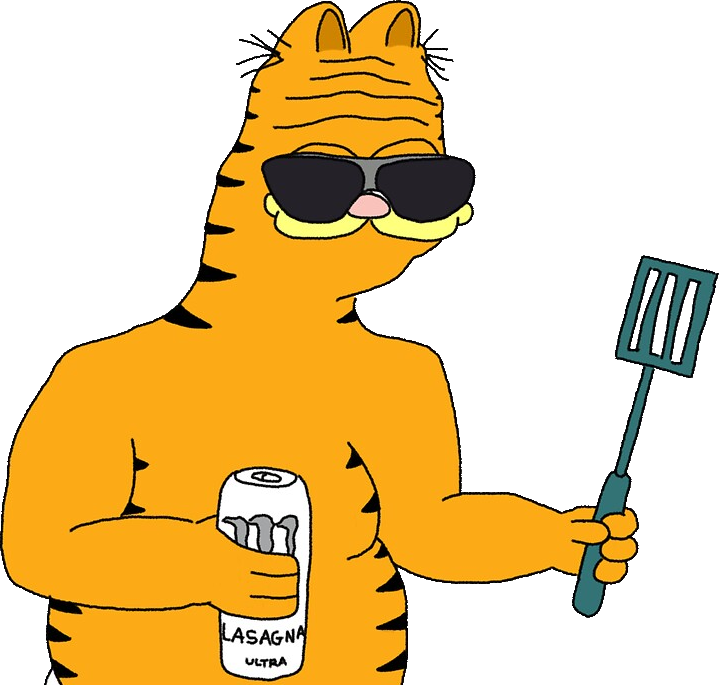
Label: 5_Boomer